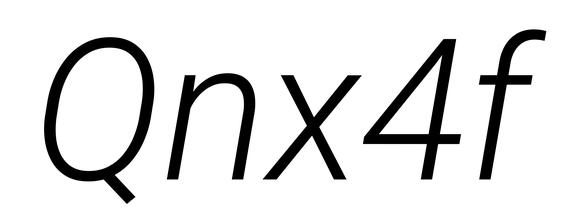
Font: Roboto-Italic_Light_Italic